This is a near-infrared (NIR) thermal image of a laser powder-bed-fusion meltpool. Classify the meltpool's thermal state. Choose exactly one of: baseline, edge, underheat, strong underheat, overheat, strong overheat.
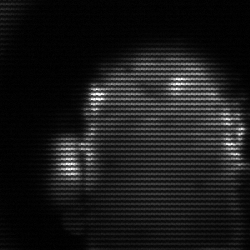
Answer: baseline